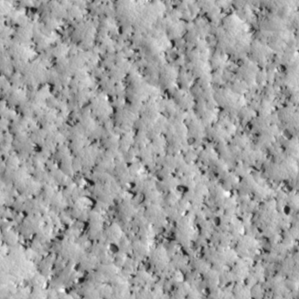
Label: non_frost